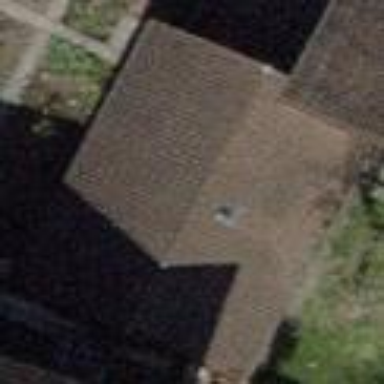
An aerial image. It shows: Garage.